【题型】填空题　【知识点】解析几何　【难度】easy
已知直线 \(l_1: x - my + 1 = 0\) 过定点 \(A\)，直线 \(l_2: mx + y - m + 3 = 0\) 过定点 \(B\)，\(l_1\) 与 \(l_2\) 相交于点 \(P\)，则 \(|PA|^2 + |PB|^2 = \underline{\quad\quad\quad}\)。
【解答】
\textbf{【答案】} \(\boldsymbol{13}\)

\vspace{1em}

\textbf{【解析】}
对于直线 \(l_1: x - my + 1 = 0\)，即 \((x + 1) - my = 0\)，

令 \(y = 0\)，则 \(x + 1 = 0\)，则
\[
\begin{cases}
x = -1 \\
y = 0
\end{cases}
\]
可得直线 \(l_1\) 过定点 \(A(-1,0)\)，

对于直线 \(l_2: mx + y - m + 3 = 0\)，即 \(m(x - 1) + (y + 3) = 0\)，

令 \(x - 1 = 0\)，则 \(y + 3 = 0\)，则
\[
\begin{cases}
x = 1 \\
y = -3
\end{cases}
\]
可得直线 \(l_2\) 过定点 \(B(1,-3)\)，

因为 \(1 \times m + (-m) \times 1 = 0\)，则 \(l_1 \perp l_2\)，即 \(PA \perp PB\)，

所以 \(|PA|^2 + |PB|^2 = |AB|^2 = [(1 + 1)^2 + (-3 - 0)^2] = 13\)。

故答案为：\(\boldsymbol{13}\)。

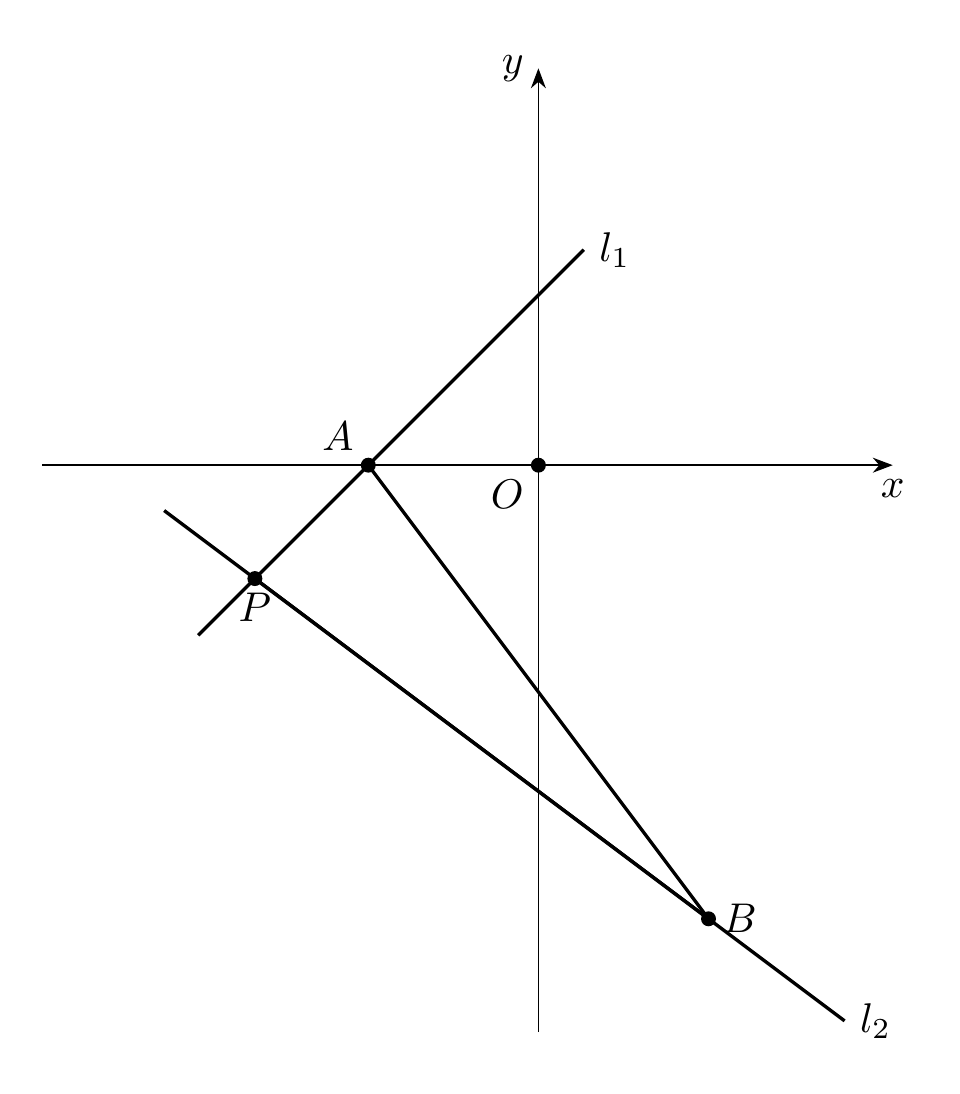